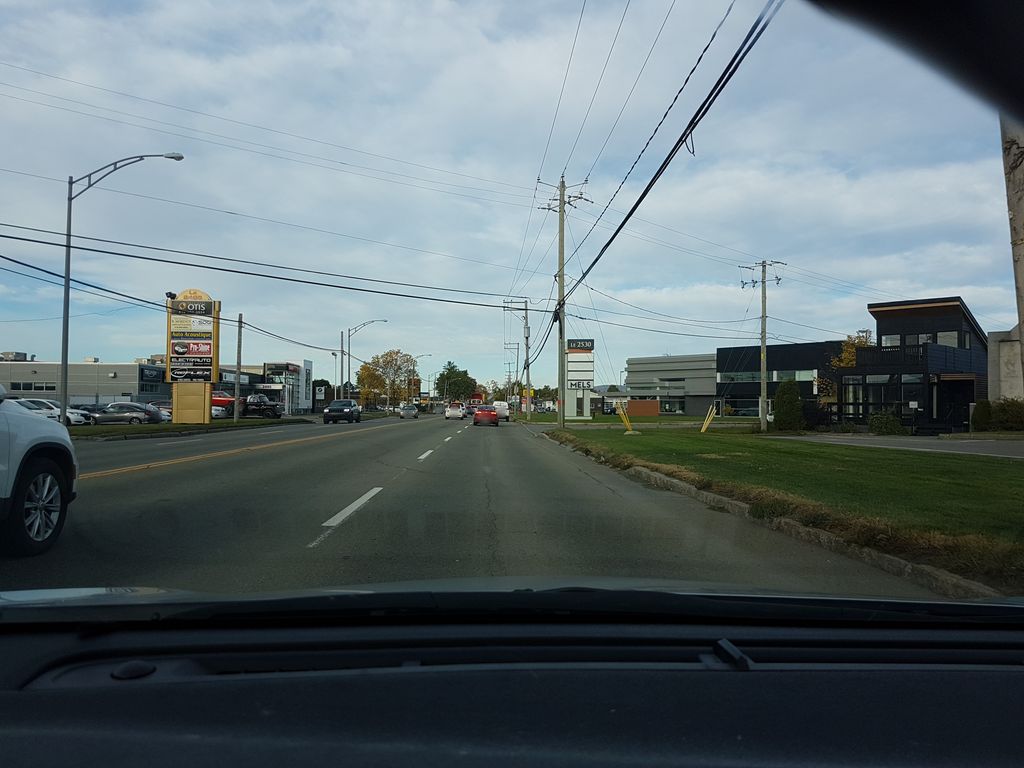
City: quebec_city